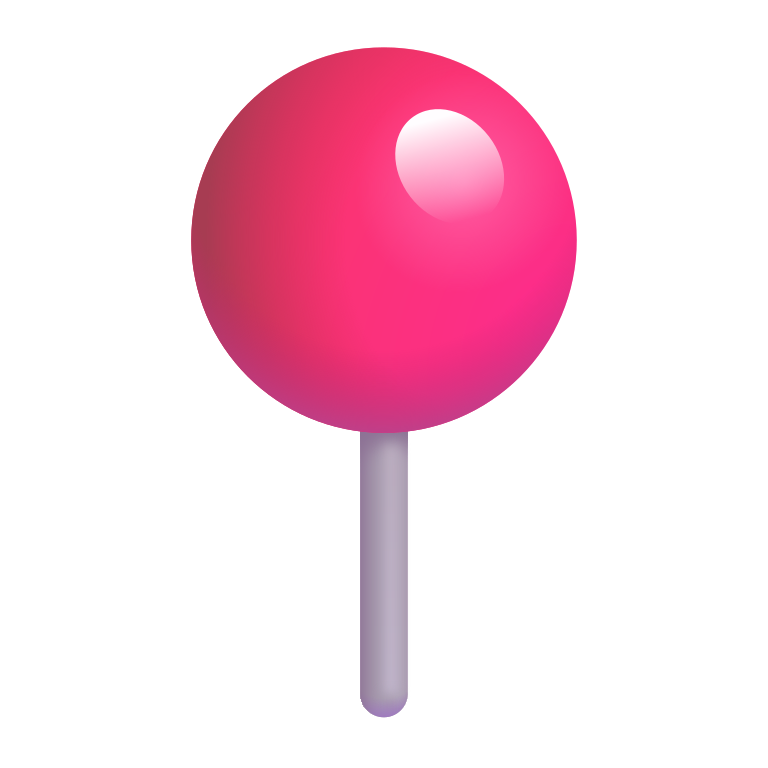
round pushpin color